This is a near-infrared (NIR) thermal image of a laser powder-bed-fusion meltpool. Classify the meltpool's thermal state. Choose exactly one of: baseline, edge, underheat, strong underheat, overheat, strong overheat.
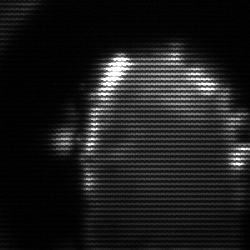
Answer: baseline